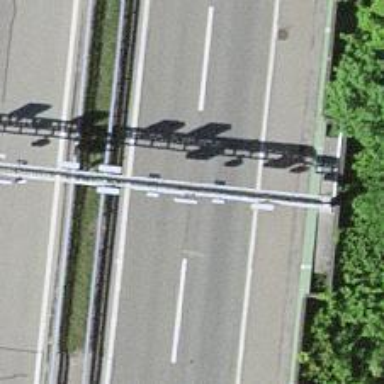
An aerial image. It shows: Gantry structure.